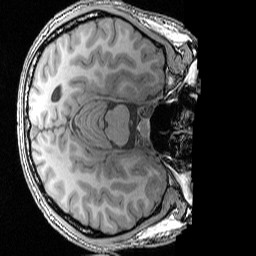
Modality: T1w
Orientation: axial
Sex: male
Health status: ill
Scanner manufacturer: siemens
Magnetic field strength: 3 T
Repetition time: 1.57 s
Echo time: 0.00342 s